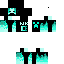
A female skeleton skin with dark skin, wearing brown helmet dressed in a green_skin robe top and black pants, featuring a closed mouth.